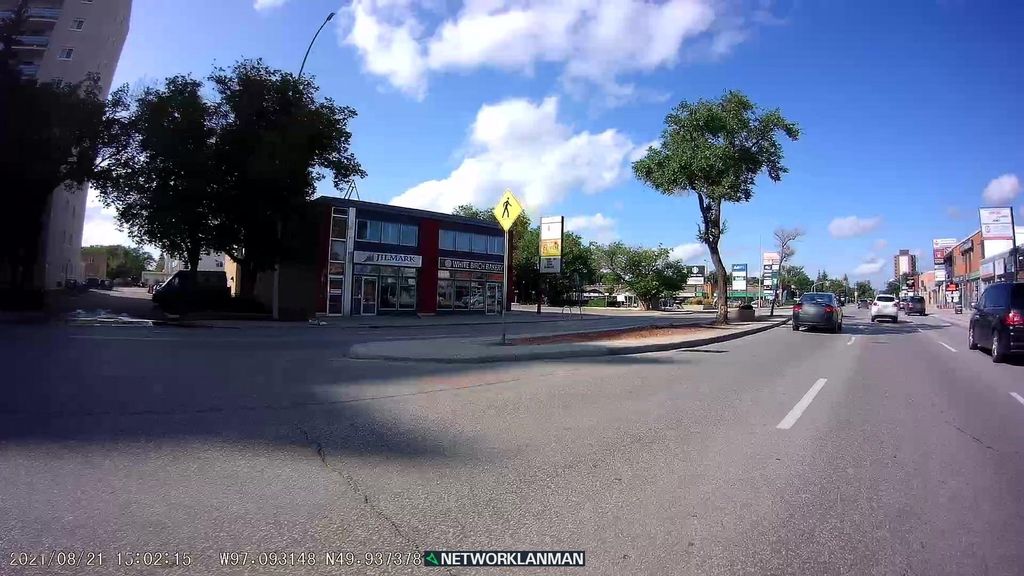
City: winnipeg